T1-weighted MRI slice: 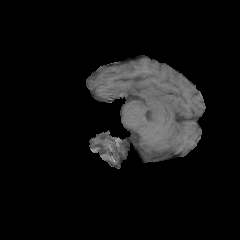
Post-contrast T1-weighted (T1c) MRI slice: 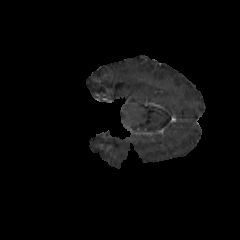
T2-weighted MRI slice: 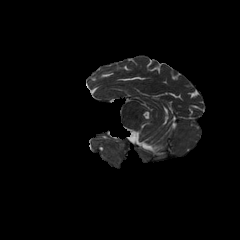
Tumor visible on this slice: no